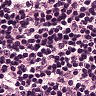
Metastatic tissue present: no